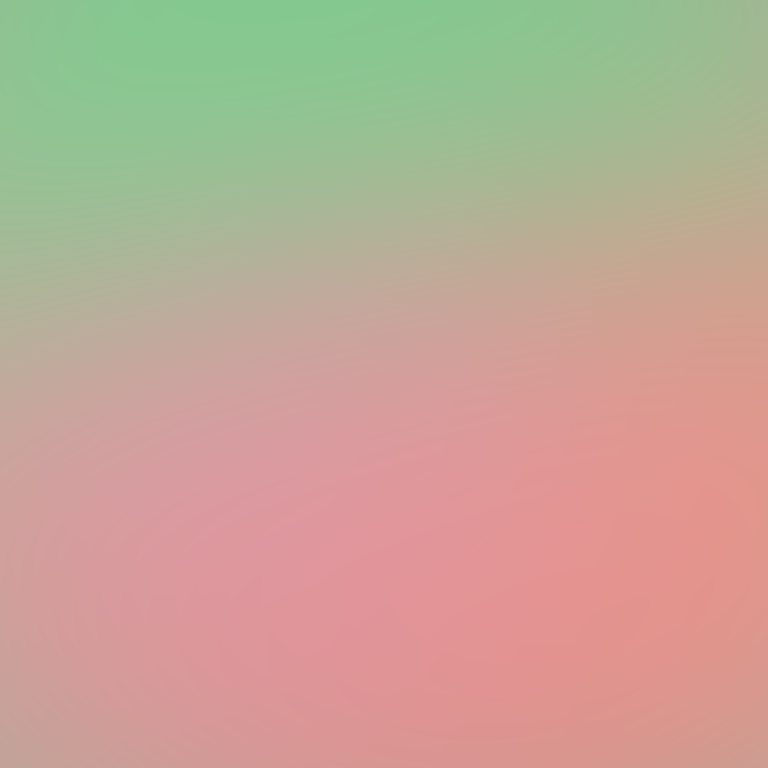
Abstract light effect, smooth gradient from soft green to gentle pink, calm atmosphere, diffuse light, no room, no furniture, no objects.